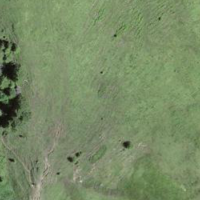
EUNIS habitat code: 26
Species observed at this site:
Prunella vulgaris